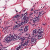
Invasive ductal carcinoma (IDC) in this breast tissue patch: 0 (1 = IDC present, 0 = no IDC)